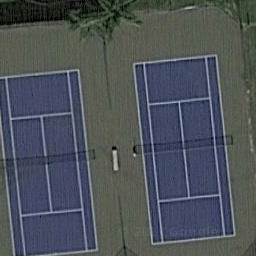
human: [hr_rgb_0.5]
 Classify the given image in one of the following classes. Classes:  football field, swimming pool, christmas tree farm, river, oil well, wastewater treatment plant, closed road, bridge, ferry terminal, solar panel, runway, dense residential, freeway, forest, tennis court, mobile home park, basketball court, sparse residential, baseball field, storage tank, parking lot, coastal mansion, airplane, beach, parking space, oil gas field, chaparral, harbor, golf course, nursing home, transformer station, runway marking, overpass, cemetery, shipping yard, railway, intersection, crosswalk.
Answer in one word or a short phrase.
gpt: tennis court